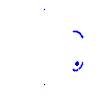
Particle: proton